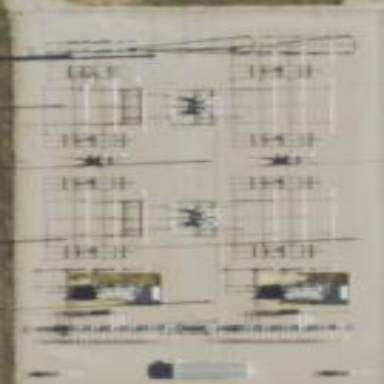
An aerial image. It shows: Power substation dedicated to generation.